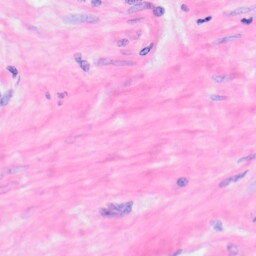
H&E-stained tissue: Kidney